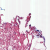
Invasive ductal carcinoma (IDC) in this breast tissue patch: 0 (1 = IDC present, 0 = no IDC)